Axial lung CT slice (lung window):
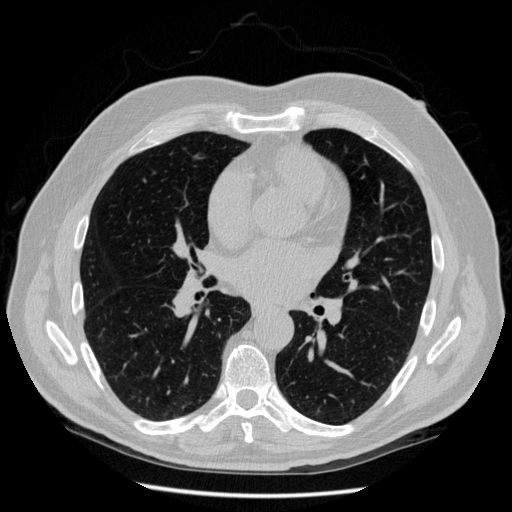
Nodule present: no